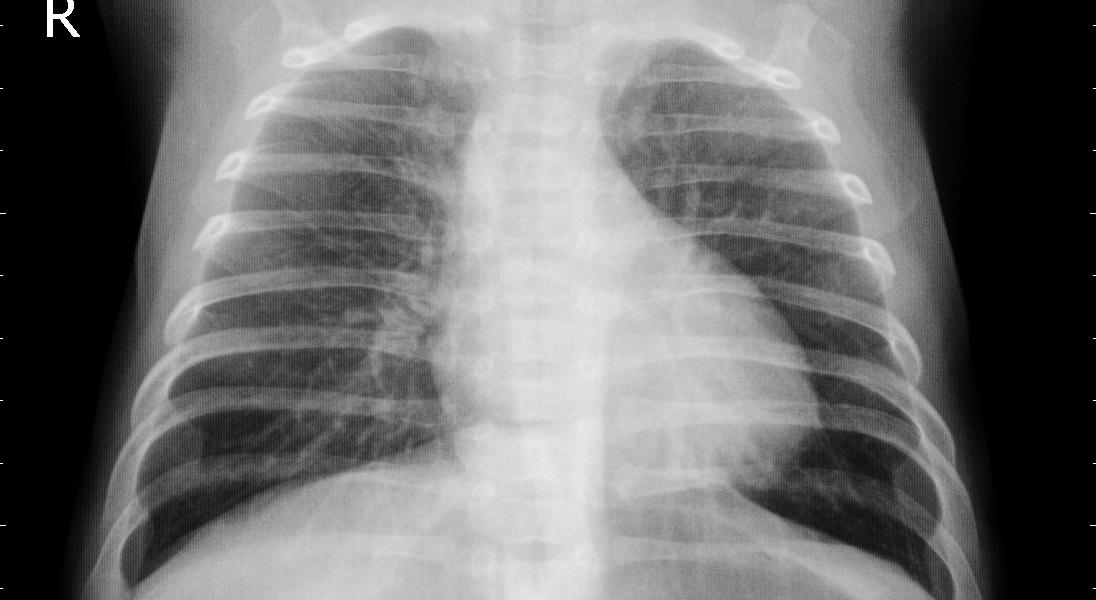
Diagnosis: PNEUMONIA